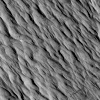
Atmospheric dust classification: not_dusty